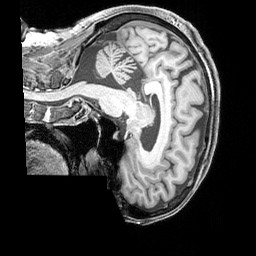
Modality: T1w
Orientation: sagittal
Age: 56
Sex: female
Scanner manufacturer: siemens
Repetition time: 2.3 s
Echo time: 0.00226 s